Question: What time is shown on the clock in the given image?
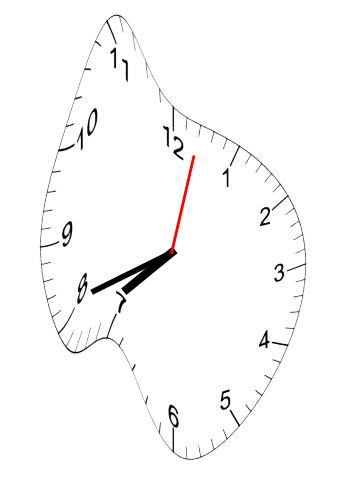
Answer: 07:41:02